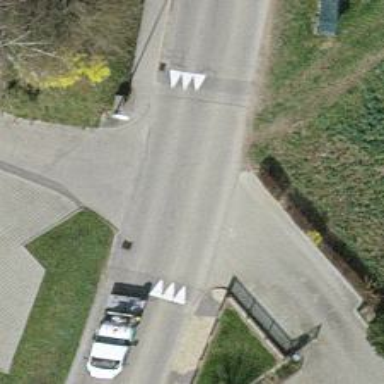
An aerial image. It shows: Traffic hump for calming the traffic.